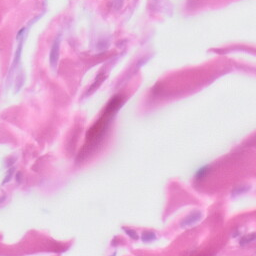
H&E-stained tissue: Skin